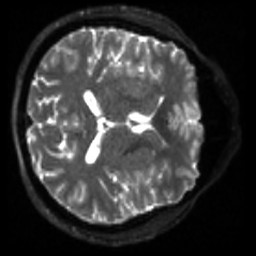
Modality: sbref
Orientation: axial
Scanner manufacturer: siemens
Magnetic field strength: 3 T
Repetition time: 4 s
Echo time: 0.0594 s